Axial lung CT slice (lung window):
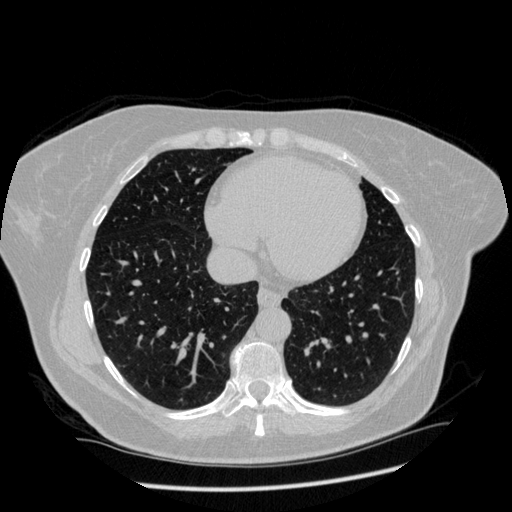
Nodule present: no